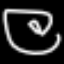
Label: squiggle